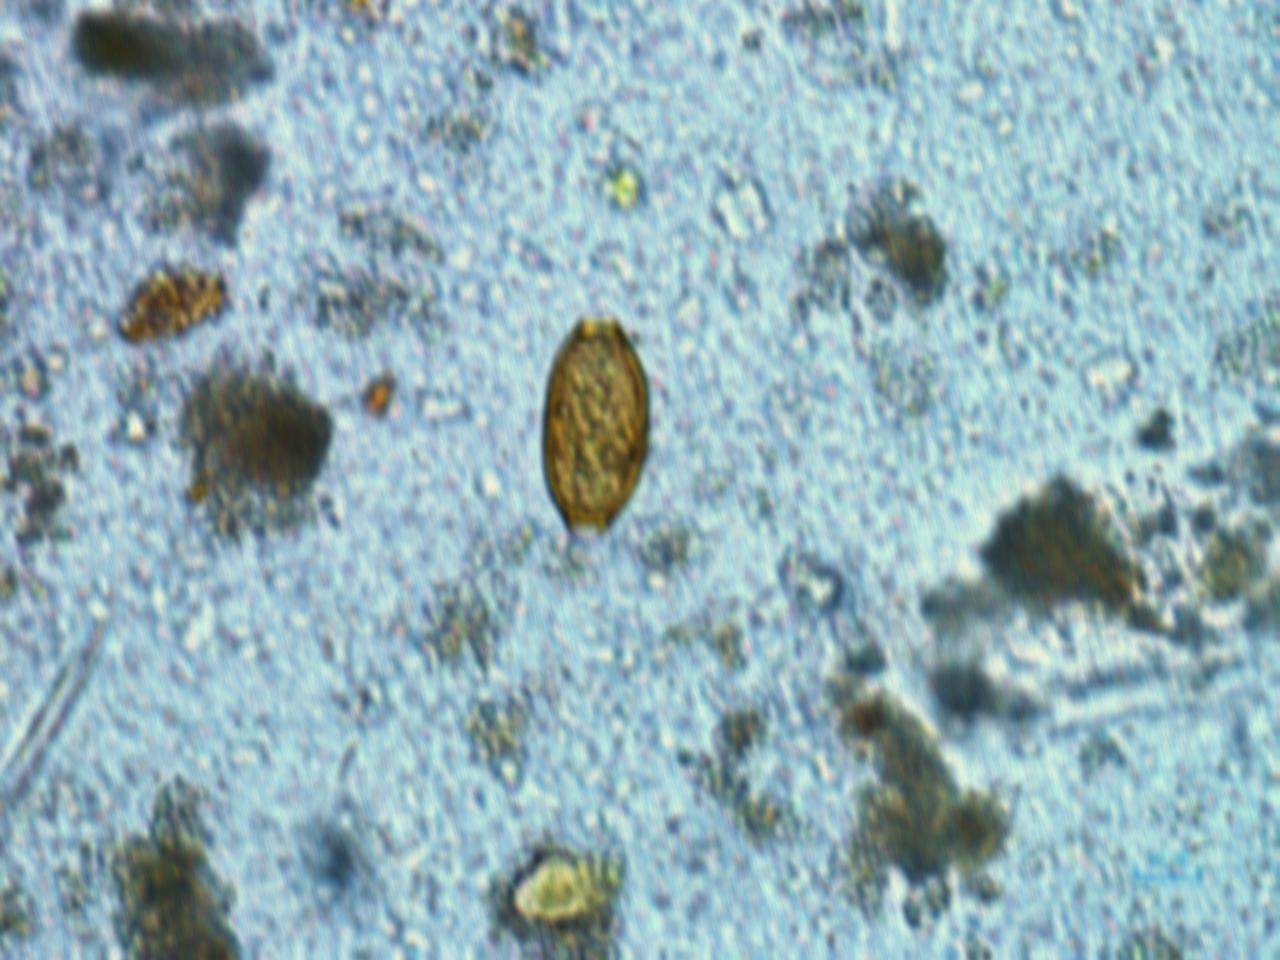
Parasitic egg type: Trichuris trichiura